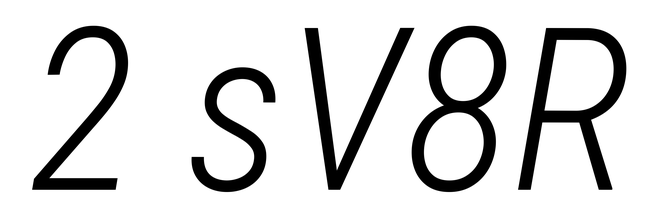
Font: Roboto-Italic_Condensed_Light_Italic